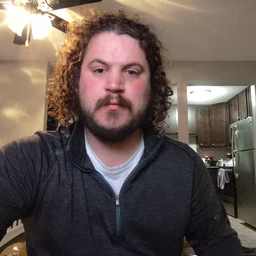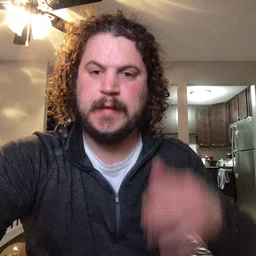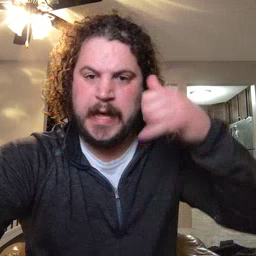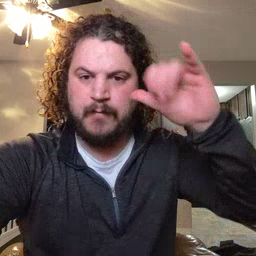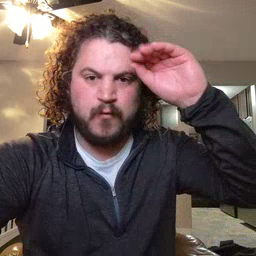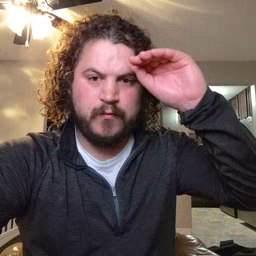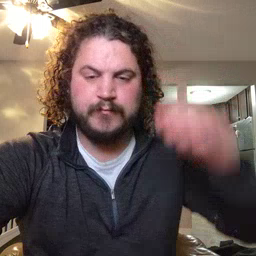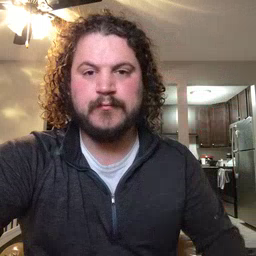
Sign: cowboy